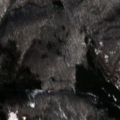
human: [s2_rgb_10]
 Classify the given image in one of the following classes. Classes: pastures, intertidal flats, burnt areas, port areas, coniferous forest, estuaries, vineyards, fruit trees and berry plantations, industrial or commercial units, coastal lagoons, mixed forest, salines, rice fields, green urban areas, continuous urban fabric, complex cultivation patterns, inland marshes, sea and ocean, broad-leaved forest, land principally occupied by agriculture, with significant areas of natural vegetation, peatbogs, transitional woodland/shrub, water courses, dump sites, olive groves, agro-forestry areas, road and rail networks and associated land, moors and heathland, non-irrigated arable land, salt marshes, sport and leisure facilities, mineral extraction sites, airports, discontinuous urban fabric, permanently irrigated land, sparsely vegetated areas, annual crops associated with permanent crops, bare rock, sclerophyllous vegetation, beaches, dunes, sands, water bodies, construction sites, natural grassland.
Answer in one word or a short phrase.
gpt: broad-leaved forest, coniferous forest, transitional woodland/shrub